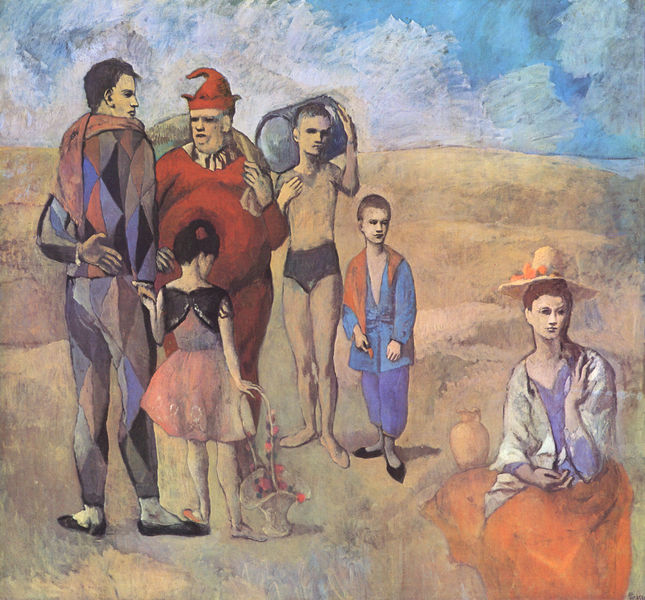
Titel: Les saltimbanques, Gaukler
Künstler: Pablo Ruiz Picasso
Standort: Washington (District of Columbia)
Institution: National Gallery of Art
Schlagwörter: akt, blau, himmel, mann, nackt, wasser, wolken, gelb, landschaft, menschen, mädchen, sand, sitzen, blume, blumen, braun, femmes, flou, frau, getränk, grau, haar, hut, kleid, männer, orange, schwarz, weiss, dame, rot, tuch, wolke, muster, rock, hose, mütze, bluse, stehen, erde, hügel, haare, kostüm, familie, kind, personen, vater, theater, schulter, kinder, sack, krug, strand, ballerina, ballett, schuhe, tutu, tütü, jungen, trocken, wüste, figuren, dick, homme, jaune, korb, junge, cruche, alter, narr, gefäss, jungs, clown, blanc, noir, chapeau, zirkus, fass, schuh, trommel, badehose, picasso, unterhose, jupe, rouge, kostüme, zipfelmütze, zwerg, femme, fleurs, ciel, paysage, peinture, fleur, sohn, harlekin, robe, blumenkorb, eau, vase, bleu, wasserkrug, enfants, paysans, champ, carreau, artist, artisten, enfant, fille, costume, arlequin, pierrot, nuage, nuages, abstrait, huile, theatre, fillette, jeune, violet, panier, gros, colline, rose, clowns, plage, espagne, pablo, groupe, periode, hommes, nude, lndschaft, diable, pablo picasso, cubisme, robes, tunique, blumenmädchen, personnages, bonnet, rote phase, champs, ete, famille, pantalons, route, harlekine, ballerine, danseuse, phase, harlequin, sac, desert, rosa phase, balerine, bidon, ble, blés, bubisme, capuche, cirque, collerette, compagnie, cuve, korg, losanges, maillot, maillot de bain, maillotr, mann kind, periode bleu, pique-nique, promenade, rosa peroide, saltimbanques, sitzem kleid, slip^, tenue, tonneau, zirkusfamilie